Interaction volume radius: 5 \u00c5
Interaction volume height: 35 \u00c5
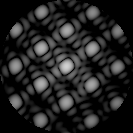
Disorder parameter: 0.07216